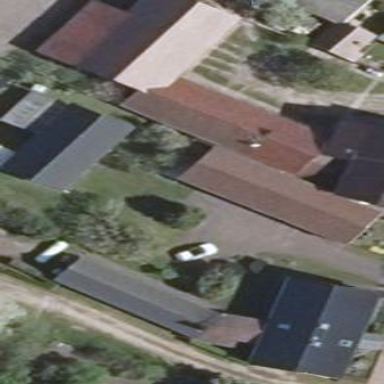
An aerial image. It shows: Stable building.